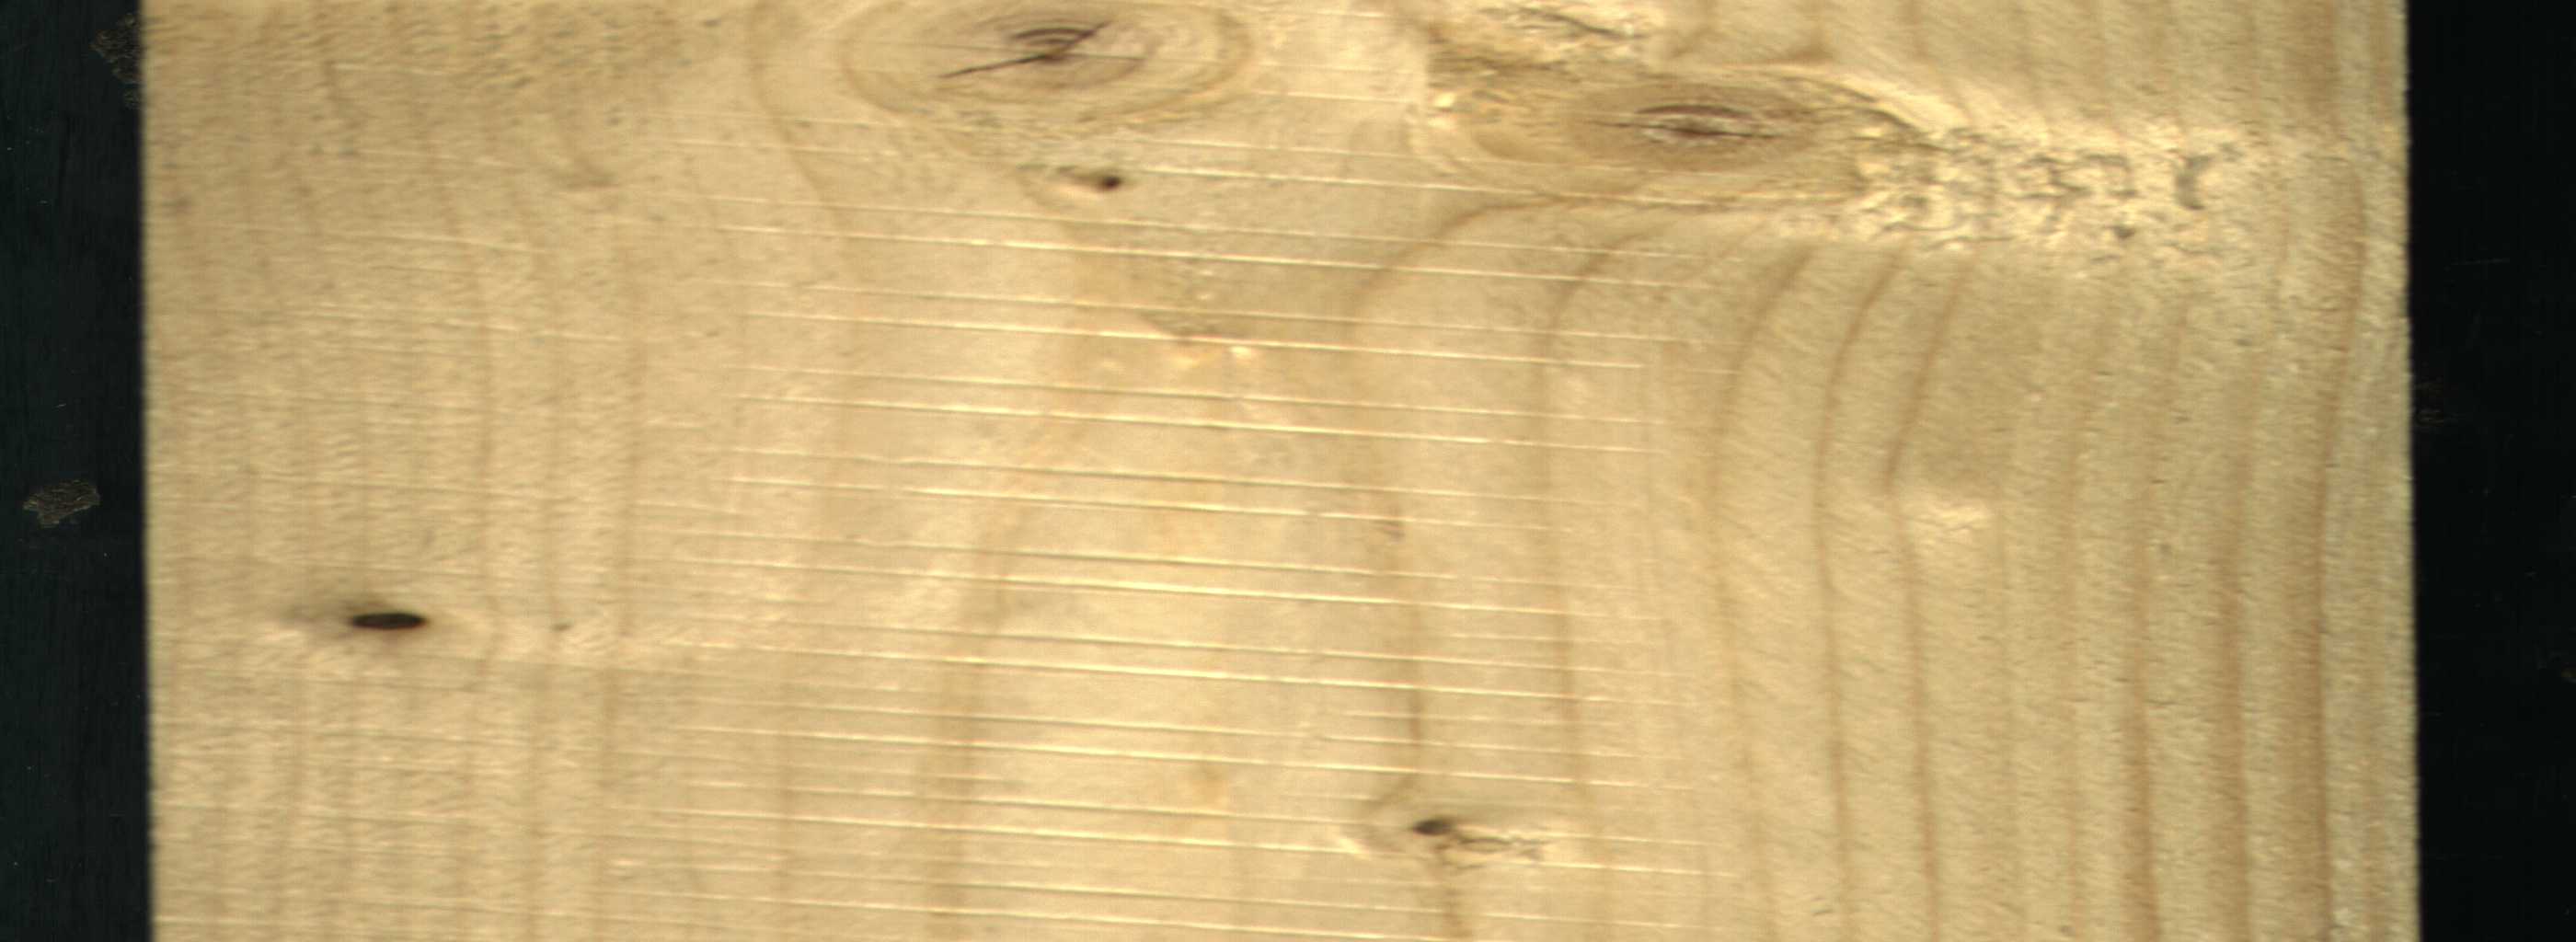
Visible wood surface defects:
knot_with_crack
knot_with_crack
Dead_Knot
Live_Knot